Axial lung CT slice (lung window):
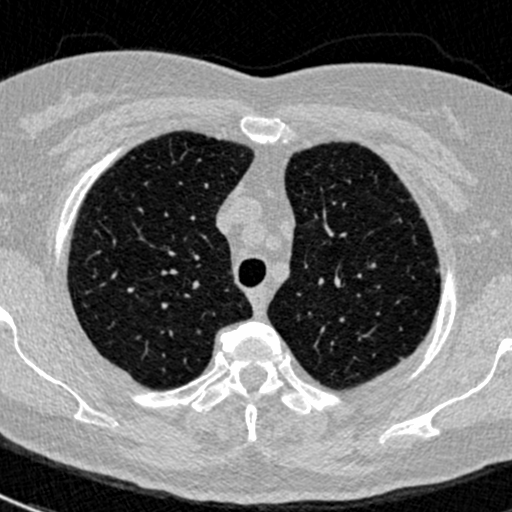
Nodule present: no